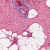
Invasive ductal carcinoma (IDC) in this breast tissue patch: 0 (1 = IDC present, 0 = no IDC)